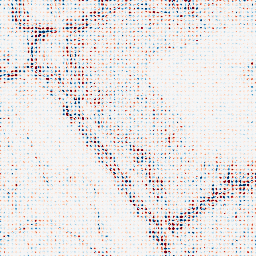
Category: wavelet
Decomposition family: wavelet_dwt
Decomposition parameters: wavelet: db8
level: 2
Upsampling method: sinc_hamming
Upsampling parameters: scale: 8
kernel_size: 4
Upsampling scale: 8